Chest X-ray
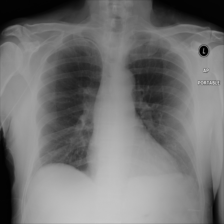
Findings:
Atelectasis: negative
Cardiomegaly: negative
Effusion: negative
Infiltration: negative
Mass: negative
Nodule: negative
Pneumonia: negative
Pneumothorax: negative
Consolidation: negative
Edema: negative
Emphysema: negative
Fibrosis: negative
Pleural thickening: negative
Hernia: negative